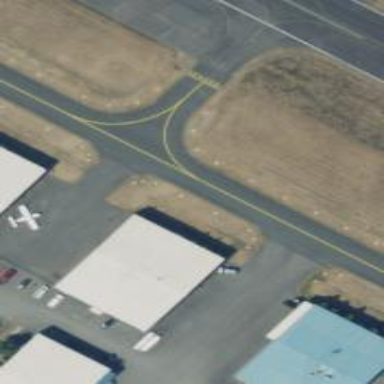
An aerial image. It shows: View of taxiway at the airport.